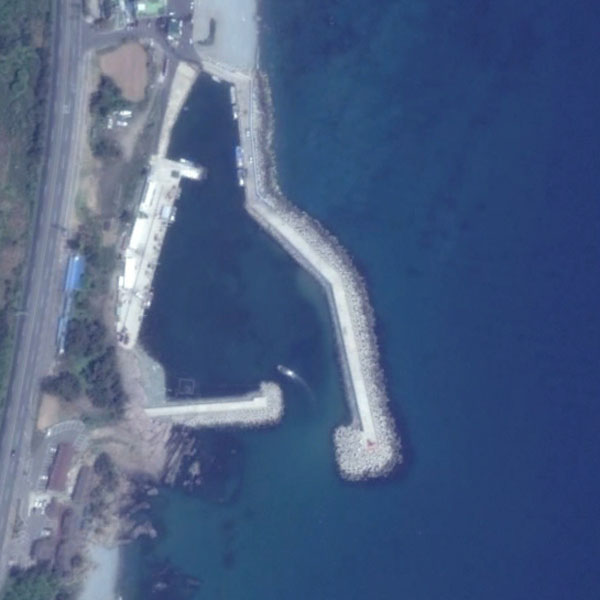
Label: Port